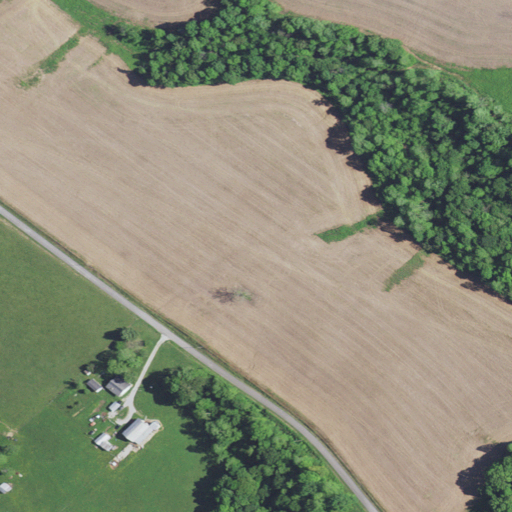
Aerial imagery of ridge(s) in Kentucky named Bethlehem Ridge containing cultivated crops, pasture, deciduous forest, open development, low intensity development, medium intensity development, mixed forest, and grassland